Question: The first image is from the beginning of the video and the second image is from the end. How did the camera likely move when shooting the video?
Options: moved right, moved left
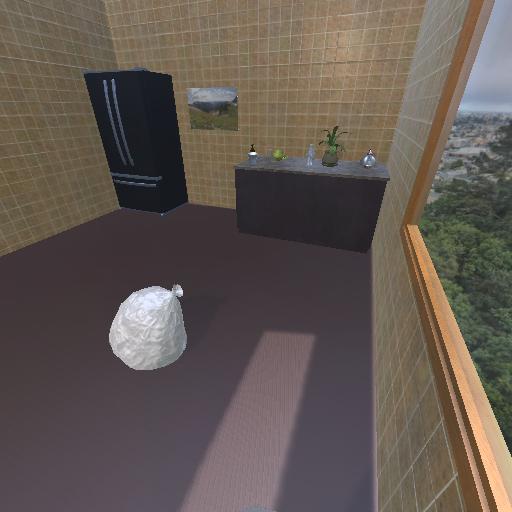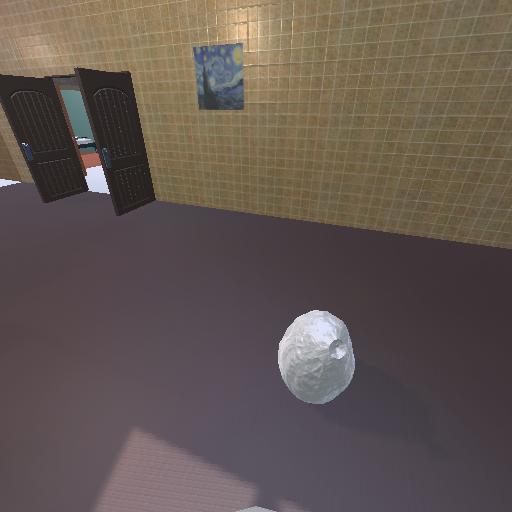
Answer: moved right